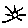
Label: sun